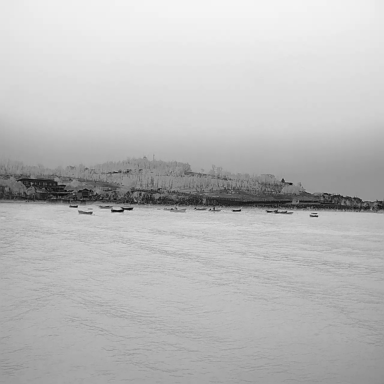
There are 13 bulk_carriers in the infrared image.